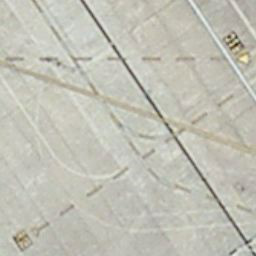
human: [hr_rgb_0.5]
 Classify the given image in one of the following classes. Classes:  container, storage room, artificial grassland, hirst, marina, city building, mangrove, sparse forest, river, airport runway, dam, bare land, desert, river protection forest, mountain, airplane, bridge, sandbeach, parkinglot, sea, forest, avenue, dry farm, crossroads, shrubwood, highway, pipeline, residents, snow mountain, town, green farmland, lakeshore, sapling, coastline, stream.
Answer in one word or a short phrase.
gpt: airport runway